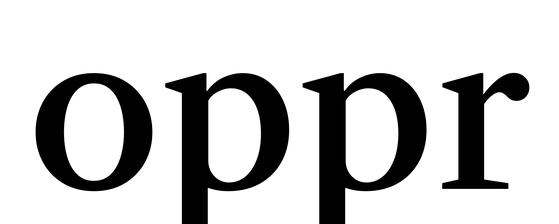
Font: LibreCaslonText_Medium